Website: lowes
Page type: account-selection
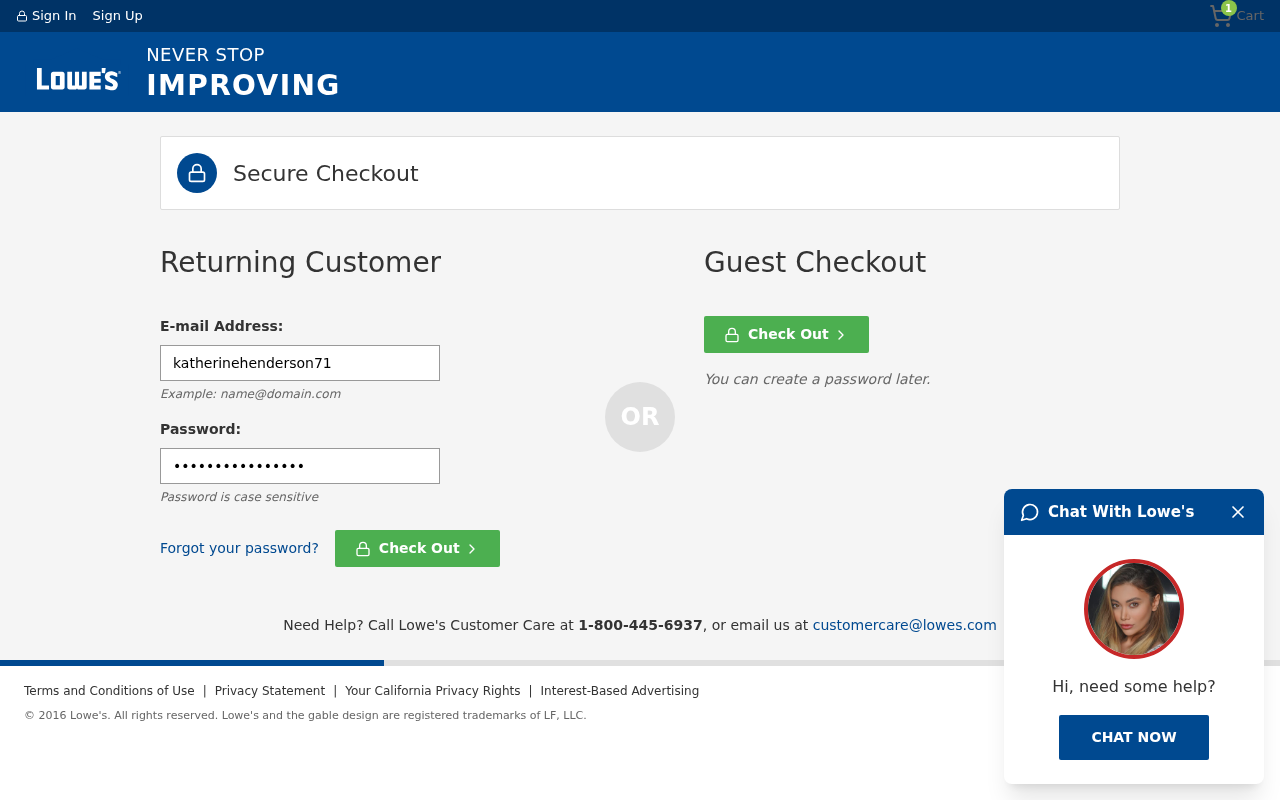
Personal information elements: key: PII_LOGIN_USERNAME
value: katherinehenderson71
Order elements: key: ORDER_NUM_ITEMS
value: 1